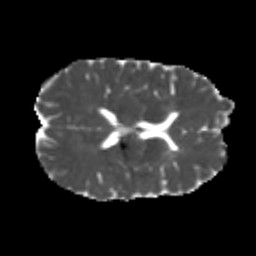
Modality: MD
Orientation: axial
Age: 20
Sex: male
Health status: healthy
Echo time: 0.074 s